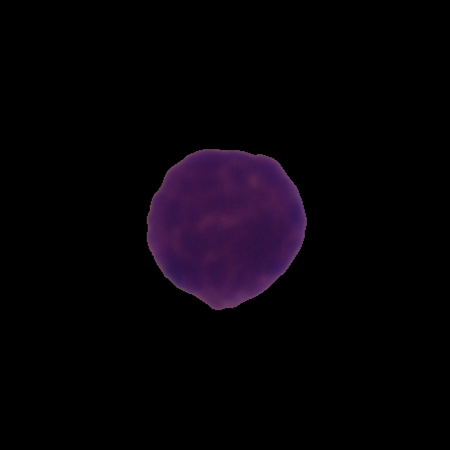
Label: healthy